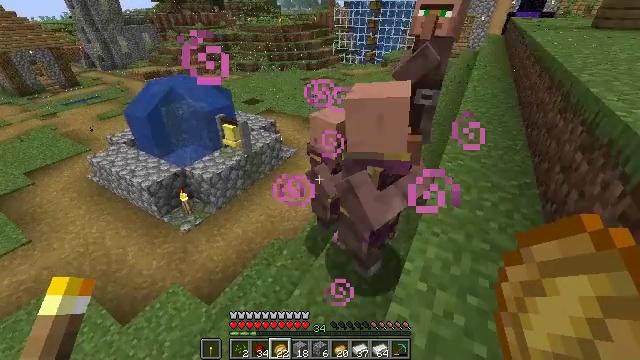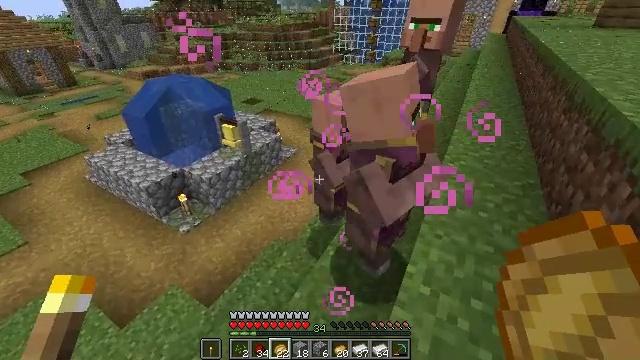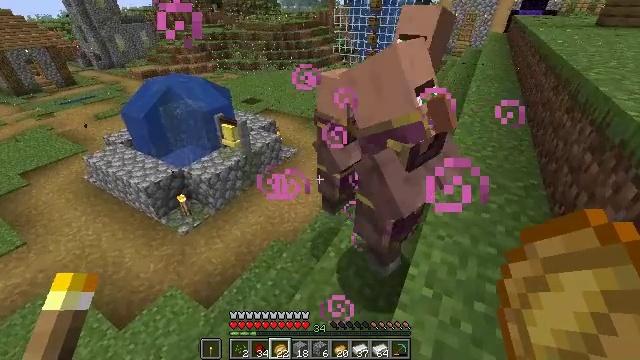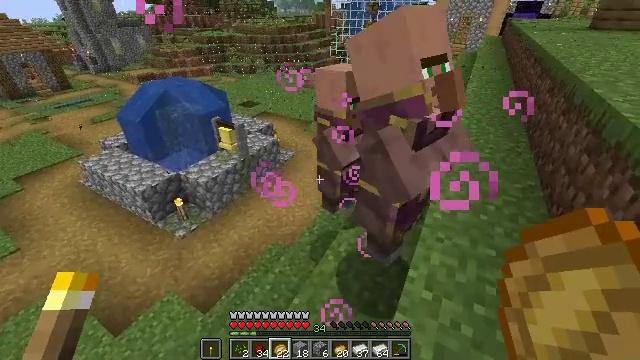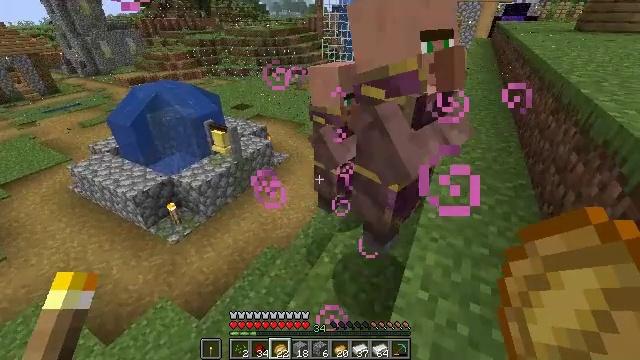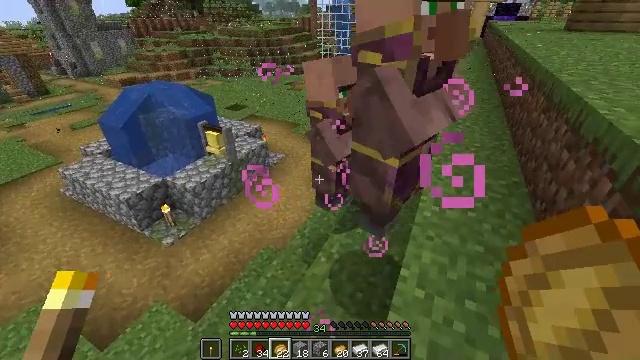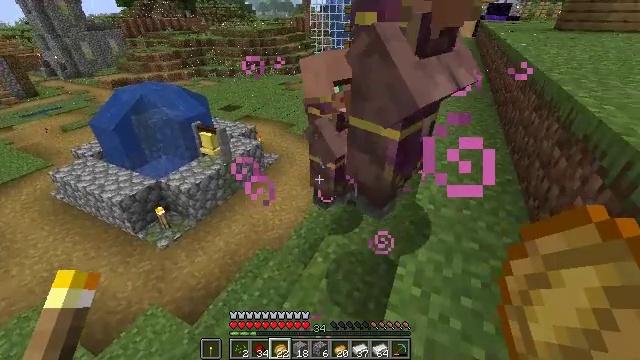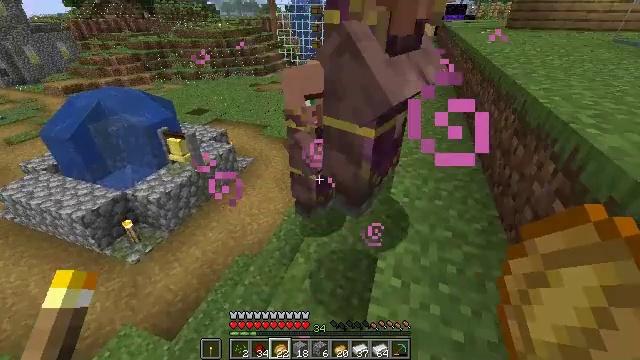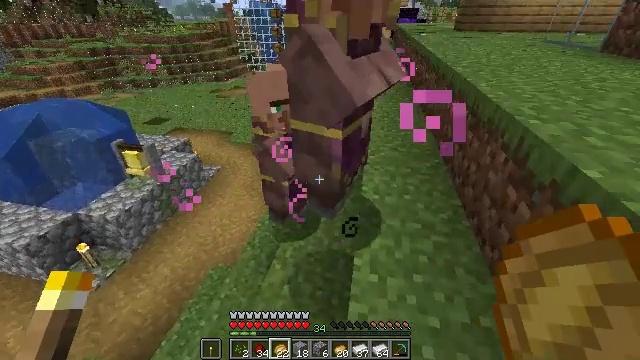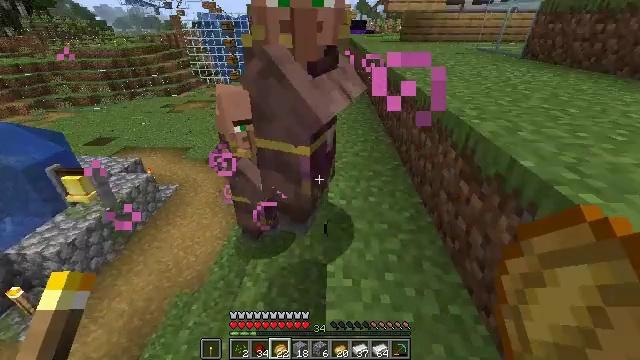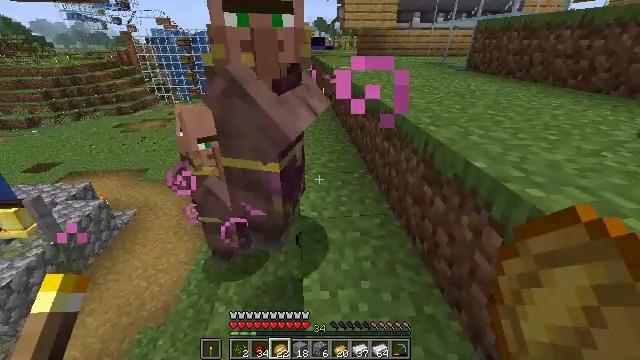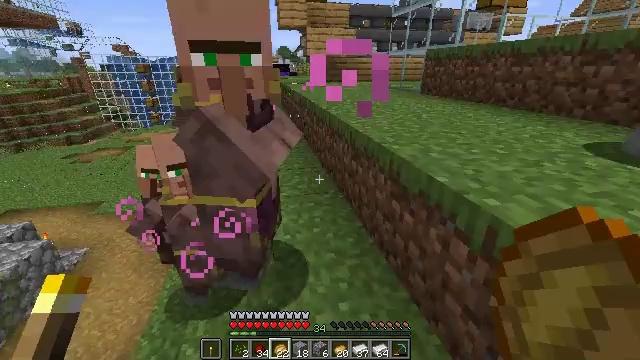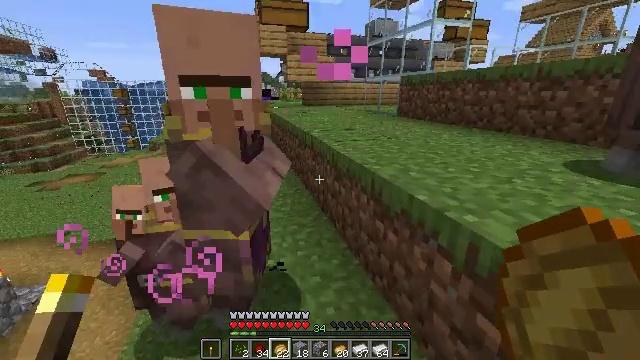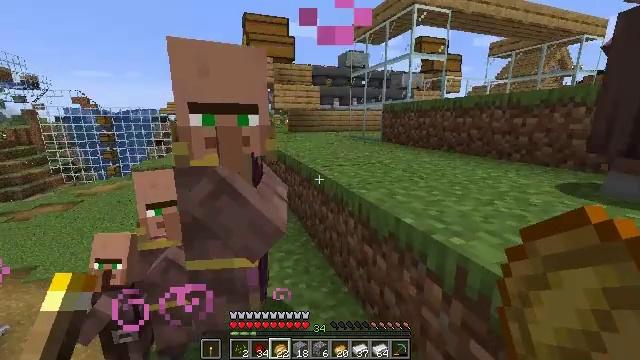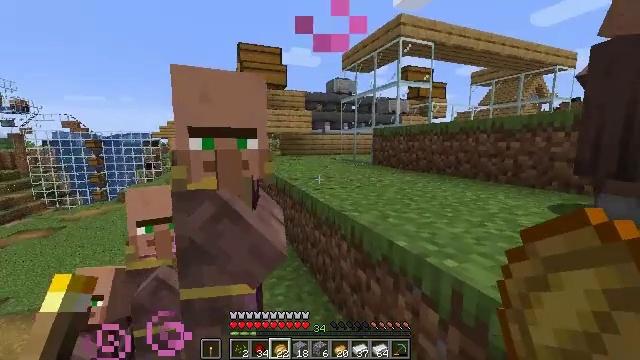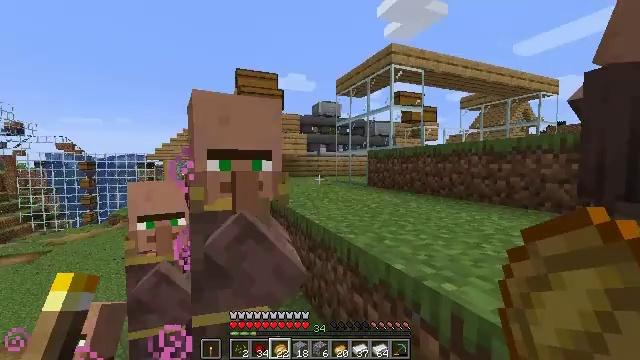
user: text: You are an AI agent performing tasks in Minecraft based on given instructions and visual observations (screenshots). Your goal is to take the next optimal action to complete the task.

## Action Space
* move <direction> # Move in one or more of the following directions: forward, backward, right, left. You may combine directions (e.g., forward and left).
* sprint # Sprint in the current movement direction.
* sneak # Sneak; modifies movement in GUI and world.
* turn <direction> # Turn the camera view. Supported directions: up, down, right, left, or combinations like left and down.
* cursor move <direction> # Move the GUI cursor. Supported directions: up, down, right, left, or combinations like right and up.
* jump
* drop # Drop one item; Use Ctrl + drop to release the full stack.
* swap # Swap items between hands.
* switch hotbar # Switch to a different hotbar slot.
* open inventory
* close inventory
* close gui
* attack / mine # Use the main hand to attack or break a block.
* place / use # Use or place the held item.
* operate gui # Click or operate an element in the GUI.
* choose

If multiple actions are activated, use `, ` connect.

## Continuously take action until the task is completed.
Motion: motion action
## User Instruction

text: Craft multiple lapis lazuli in the crafting table.
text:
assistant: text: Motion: no_op
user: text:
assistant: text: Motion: no_op
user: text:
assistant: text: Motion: no_op
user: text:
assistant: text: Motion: turn right
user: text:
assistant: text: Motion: turn right
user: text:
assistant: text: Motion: turn right
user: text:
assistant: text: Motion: turn right
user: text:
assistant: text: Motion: turn right
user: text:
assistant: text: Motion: turn right and up
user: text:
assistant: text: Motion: turn right and up
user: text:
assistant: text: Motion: turn right and up
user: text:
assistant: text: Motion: turn right and up
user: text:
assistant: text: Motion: turn right and up
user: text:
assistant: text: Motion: turn right and up
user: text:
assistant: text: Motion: turn right and up
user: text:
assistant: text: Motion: turn right and up
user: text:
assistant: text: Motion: no_op
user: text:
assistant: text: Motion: no_op
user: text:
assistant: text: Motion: no_op
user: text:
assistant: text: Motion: no_op
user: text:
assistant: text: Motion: no_op
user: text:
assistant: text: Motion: use / place
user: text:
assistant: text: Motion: use / place
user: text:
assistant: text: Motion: use / place
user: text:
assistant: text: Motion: turn right, use / place
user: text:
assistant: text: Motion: turn right
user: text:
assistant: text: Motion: open gui
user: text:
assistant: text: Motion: no_op
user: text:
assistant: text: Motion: no_op
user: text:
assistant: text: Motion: no_op